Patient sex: M
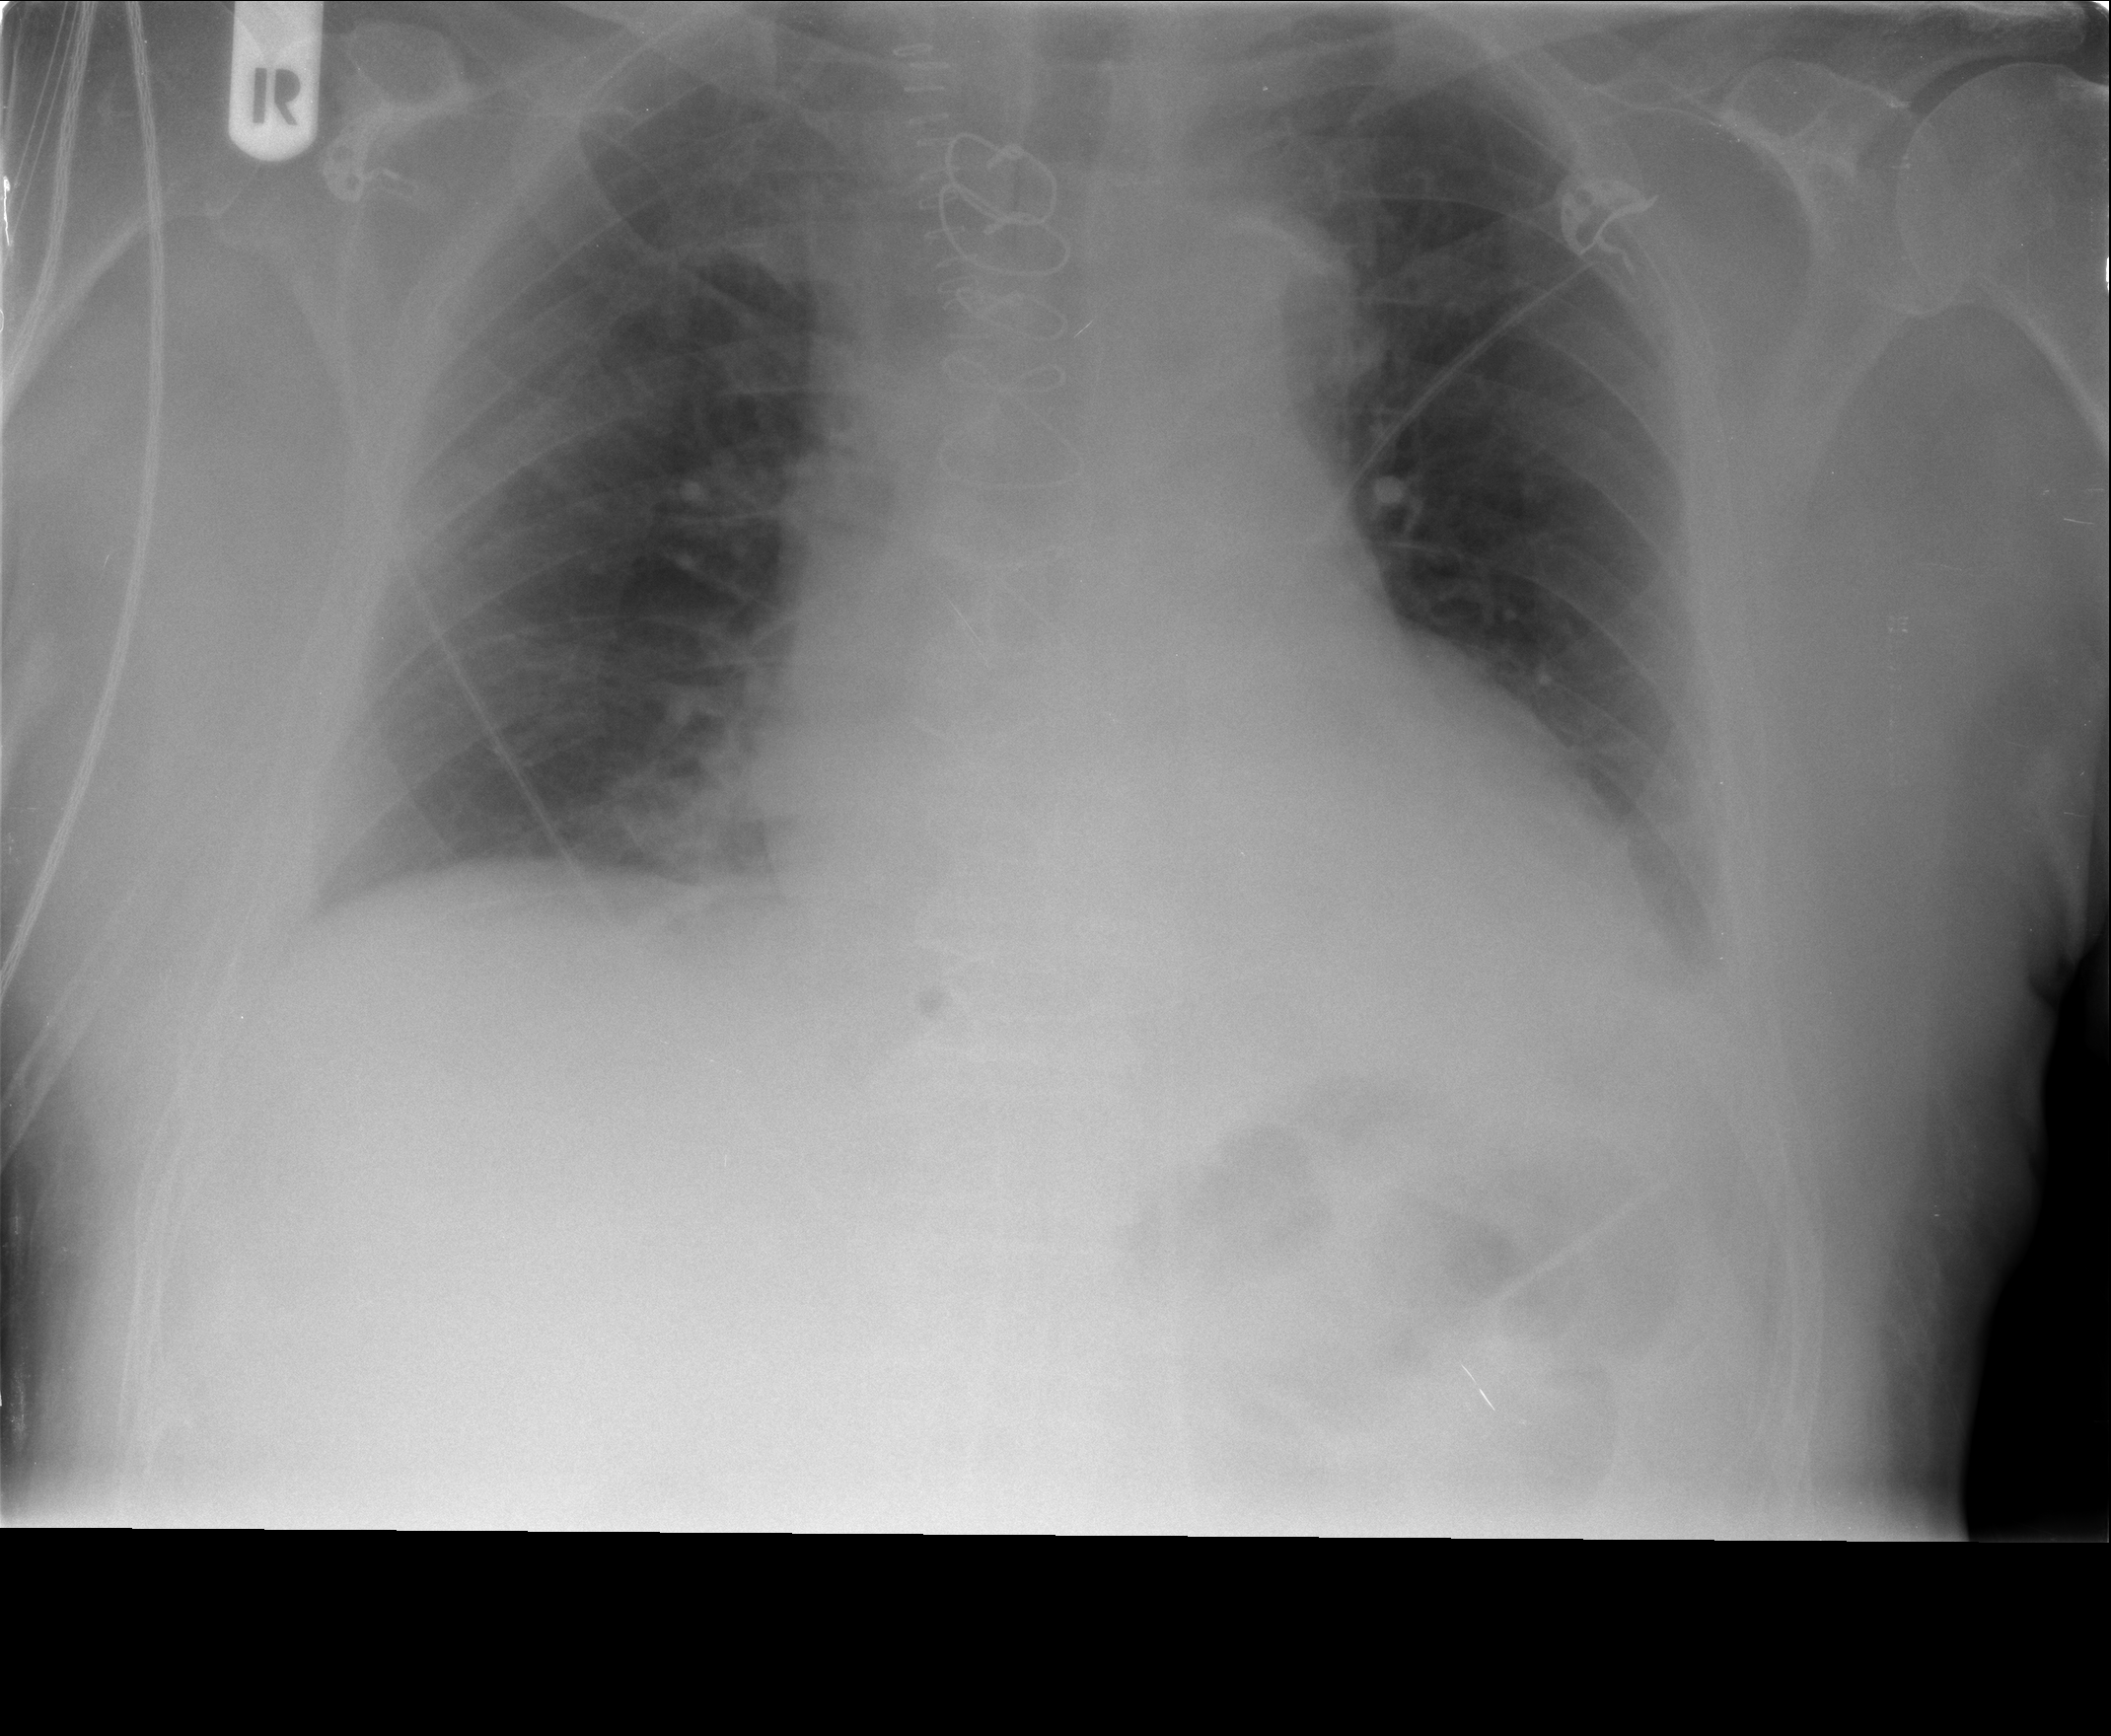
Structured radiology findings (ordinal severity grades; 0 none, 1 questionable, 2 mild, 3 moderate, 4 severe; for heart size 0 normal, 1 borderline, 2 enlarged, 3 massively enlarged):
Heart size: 2
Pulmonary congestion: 0
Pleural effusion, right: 1
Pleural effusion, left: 2
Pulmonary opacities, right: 0
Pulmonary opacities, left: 0
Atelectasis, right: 1
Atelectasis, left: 2